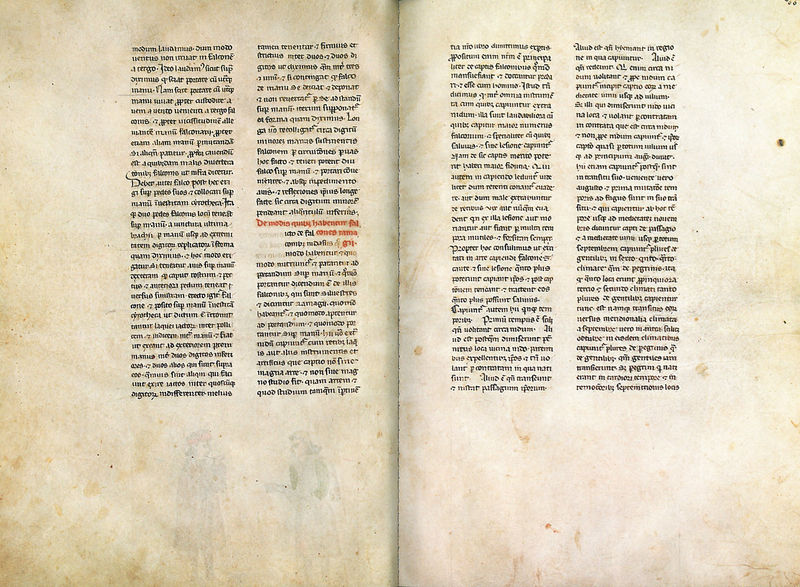
Titel: Falkenbuch Friedrichs des II.; De arte venandi cum avibus
Institution: Rom, Biblioteca Vaticana
Schlagwörter: blätter, mann, umhang, weiß, grün, menschen, braun, hut, männer, schwarz, zeichnung, rot, gespräch, rock, alt, blass, mantel, personen, blatt, schrift, papier, unterhaltung, zwei, vergilbt, spalten, figuren, zwei männer, deutsch, vier, buch, druck, seite, text, buchstaben, gestik, buchdruck, buchseite, flecken, seiten, schreiben, buchseiten, handschrift, latein, durchscheinend, verblaßt, doppelseite, verso, kolumnen, hervorhebung, konversation, zweispaltig, recto, zweichnung, 1600, 1550, rote schrift, schwarze schrift, viel platz, druck mit beweglichen lettern